Question: This is what I got but I am getting errors as you see in the picture.
I have the IBOutlets for UIImageView *bottomGroundContinue and one for *bottomGround
@implementation viewController

'''
@property (nonatomic, assign) BOOL keepGoing;
@property (nonatomic, strong) UIImageView *bottomGround;
@property (nonatomic, strong) UIImageView *bottomGroundContinue;
- (void)getReady {
UIImage *theImage = [UIImage imageNamed:@"bottomGround.png"];
self.bottomGround = [[UIImageView alloc] initWithImage:theImage];
self.bottomGroundContinue = [[UIImageView alloc] initWithImage:theImage];
self.bottomGround.frame = self.view.bounds;
self.bottomGRoundContinue.frame = CGRectOffset(self.view.bounds, self.bottomGround.bounds.size.width, 0.0);
[self.view addSubview:self.bottomGround];
[self.view addSubview:self.bottomGroundContinue];
self.keepGoing = YES;
}
- (void)go {
CGFloat width = self.bottomGround.bounds.size.width;
[UIView animateWithDuration:1.0 delay:0.0 options:UIViewAnimationOptionCurveLinear animations:^{
self.bottomGround.frame = CGRectOffset(self.bottomGround.frame, -width, 0);
self.bottomGroundContinue.frame = CGRectOffset(self.bottomGroundContinue.frame, -width, 0);
} completion:^(BOOL finished) {
if (self.keepGoing) {
// now B is where A began, so swap them and reposition B
UIImageView *temp = self.bottomGround;
self.bottomGround = self.bottomGroundContinue;
self.bottomGroundContinue = temp;
self.bottomGroundContinue.frame = CGRectOffset(self.view.bounds, self.view.bounds.size.width, 0.0);
// recursive call, but we don't want to wind up the stack
[self performSelector:@selector(go) withObject:nil afterDelay:0.0];
}
}];
}
'''
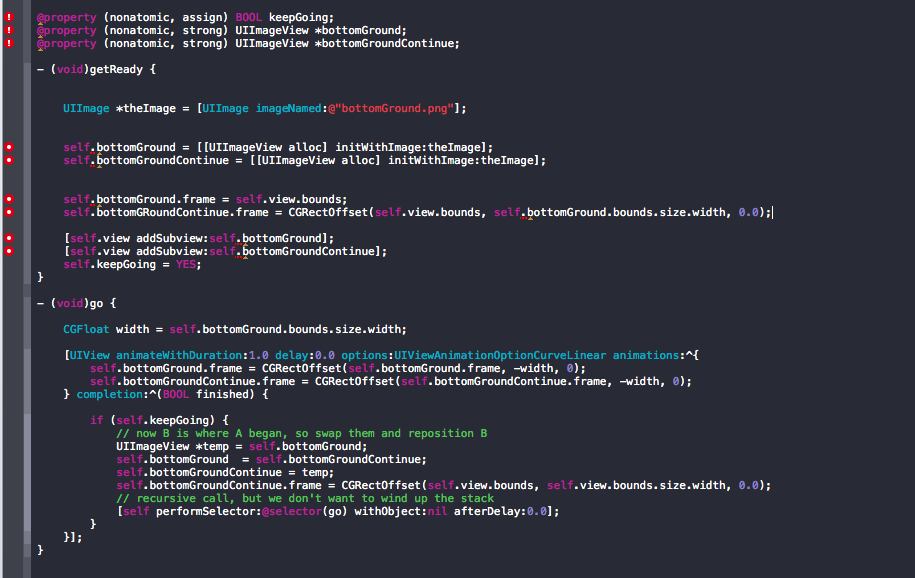
Answer: You are declaring properties inside of @implementation. You need to declare them inside of @interface.